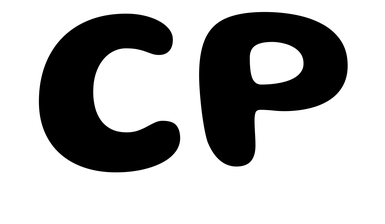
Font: Gluten_SemiBold